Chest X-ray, PA view. Patient: 64 years old, sex F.
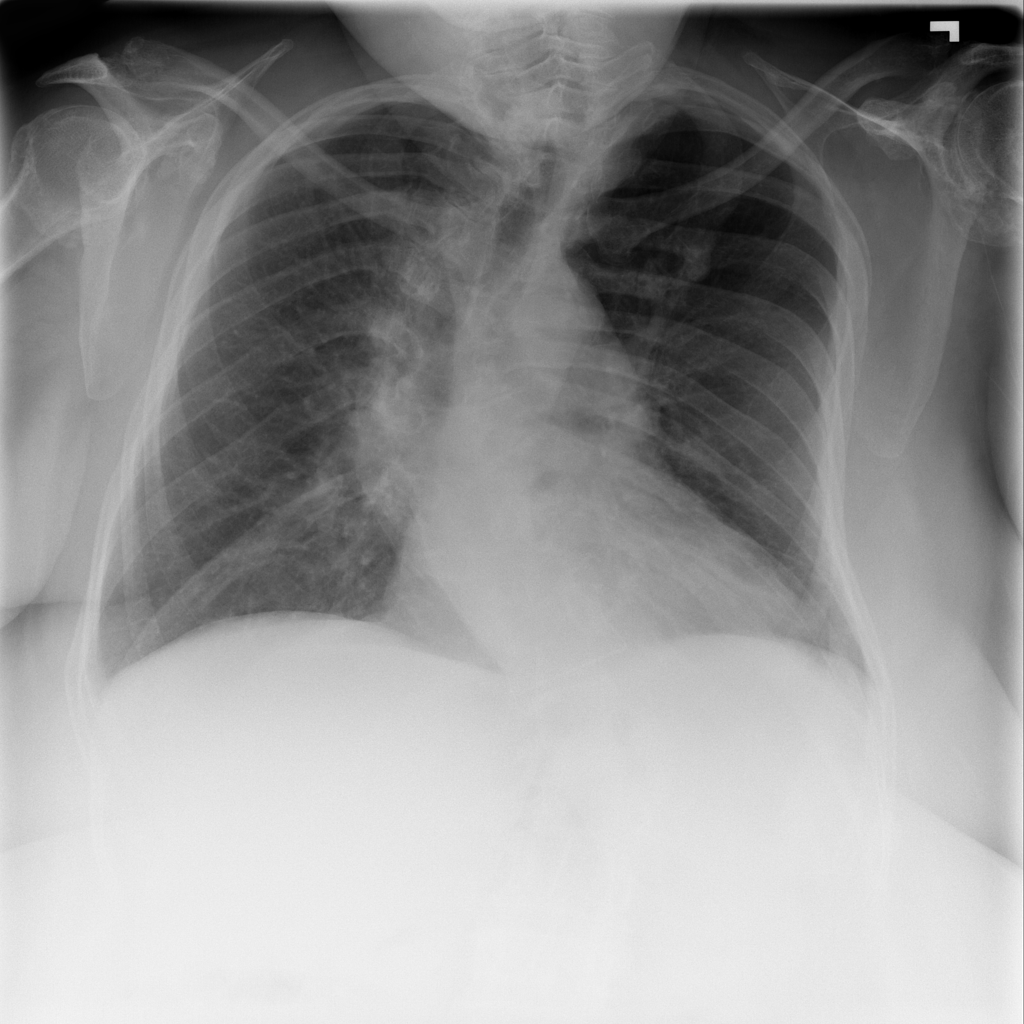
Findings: No Finding